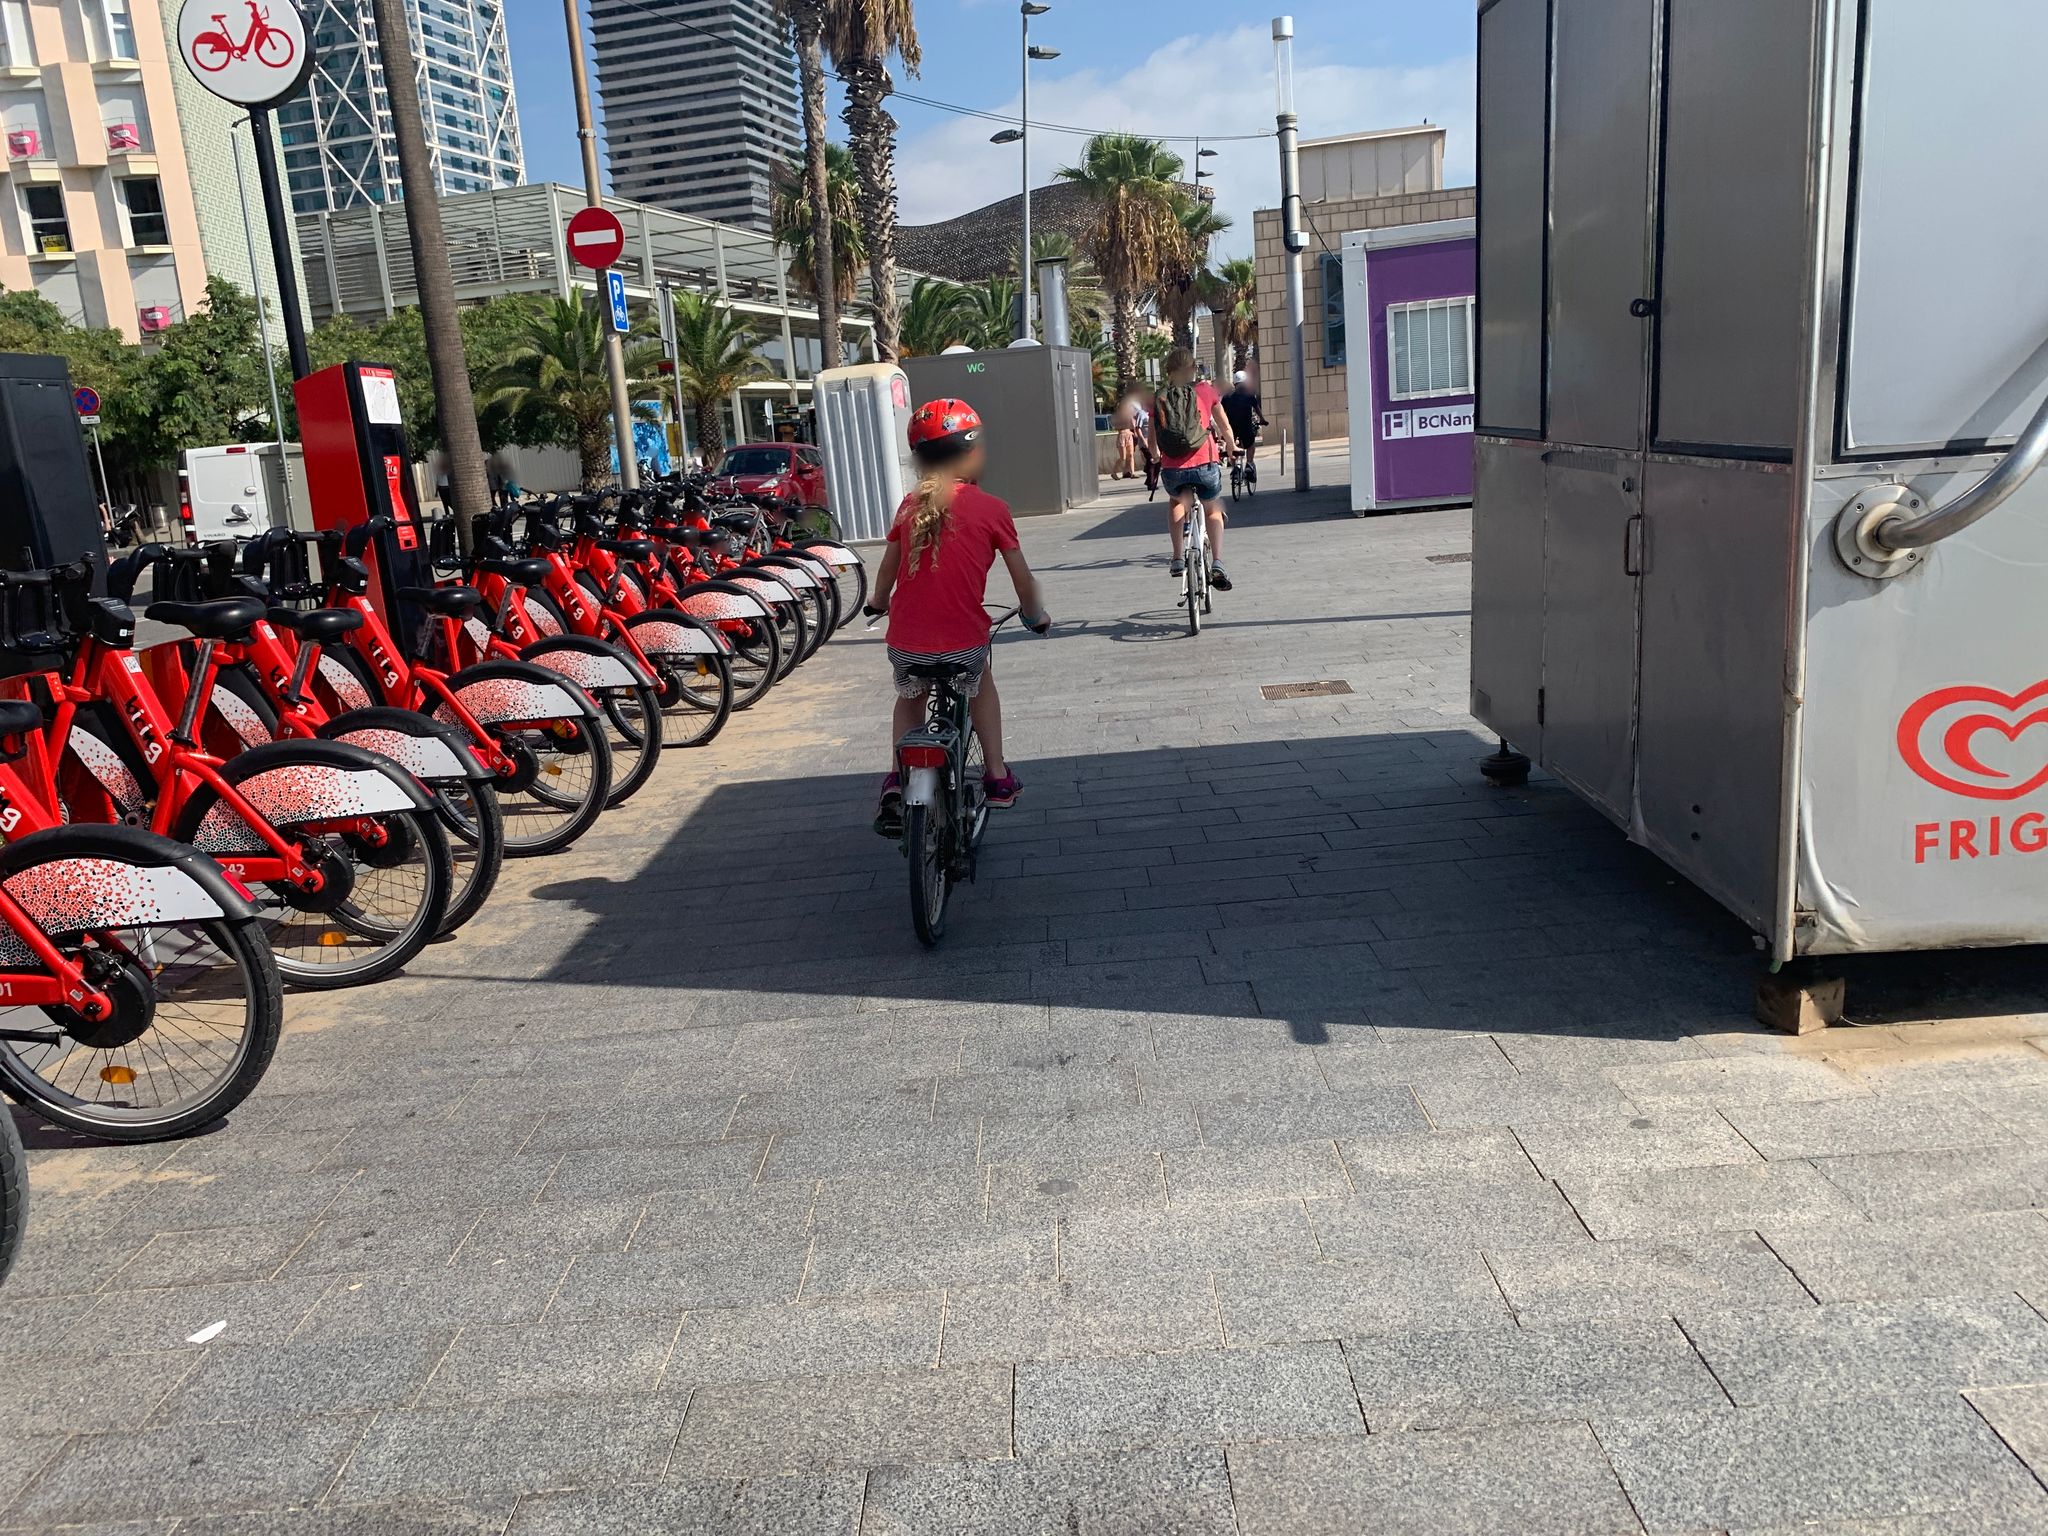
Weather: clear
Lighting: day
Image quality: good
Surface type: walking surface
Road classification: tertiary
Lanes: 2
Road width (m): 3
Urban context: urban centre
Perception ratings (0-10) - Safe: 2.08, Lively: 6.64, Beautiful: 2.81, Boring: 2.96, Depressing: 3.11, Wealthy: 5.99